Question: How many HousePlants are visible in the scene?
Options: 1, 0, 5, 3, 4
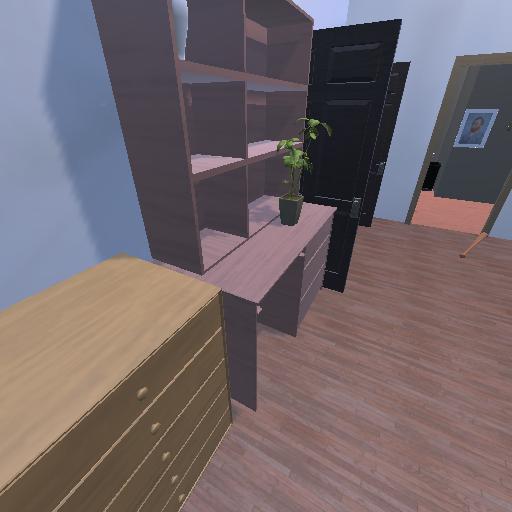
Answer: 1